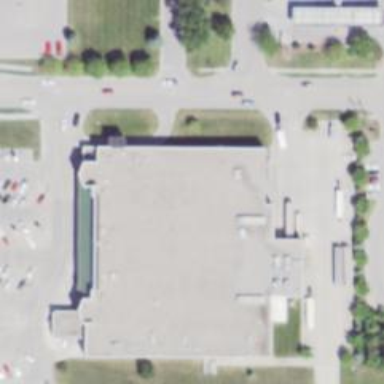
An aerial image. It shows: Pharmacy providing healthcare services.